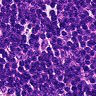
Metastatic tissue present: no